Question: I have two fragments.
In first fragment I have a container static (LinearLayout) that to the view of fragment. In this container i do a inflation of several views.
I change to a second fragment, but when i return to the first fragment the views inflated disappeared.
How I can save the state of the container? Someone can give me a example?
Thanks for yout help and attention

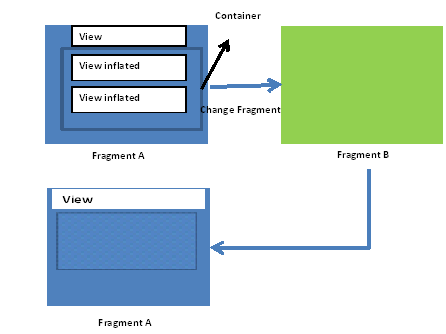
Answer: onCreateView is being called again upon returning and your fragment is being recreated.
One solution is to save your fragment state in onSaveInstanceState and reload it in onCreateView:
'''
public View onCreateView(LayoutInflater inflater, ViewGroup container,
Bundle savedInstanceState) {
..
if (savedInstanceState != null) {
// reload state
}
..
}
public void onSaveInstanceState (Bundle outState) {
// save dynamic state in outState
}
'''
EDIT:
I've found this to work if you would like to keep the actual view:
'''
private View mLayout;
public View onCreateView(LayoutInflater inflater, ViewGroup container,
Bundle savedInstanceState) {
if (mLayout == null) {
// this is the first time onCreateView has been called
mLayout = inflater.inflate(..);
} else {
// remove previous parent
ViewParent parent = mLayout.getParent();
if (parent != null)
((ViewGroup) parent).removeView(mLayout);
}
return mLayout;
}
'''